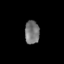
Tissue: lung
Cell type: Endothelial cells
Senescence score: 0.5956
Nuclear area (px): 332
Mean DAPI intensity: 119.247